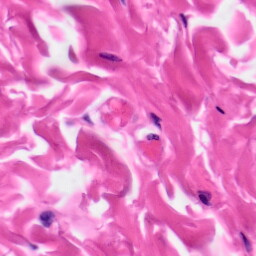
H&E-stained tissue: Skin